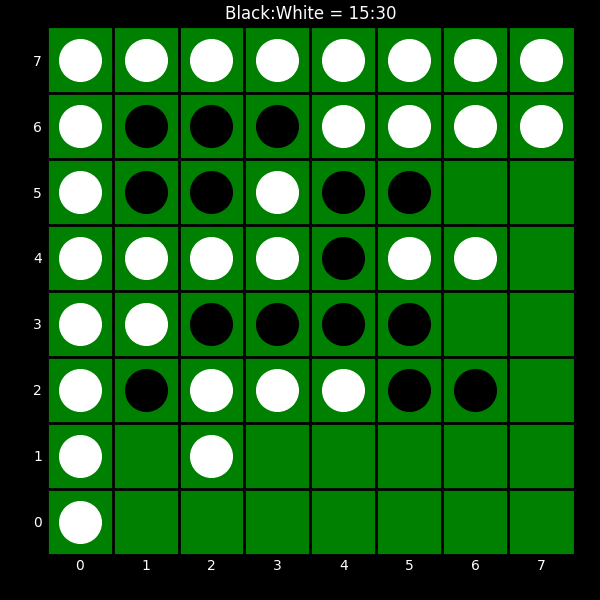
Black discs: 15
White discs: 30